Aerial crown-view tile of a tropical tree (Barro Colorado Island, Panama), acquired 20241112:
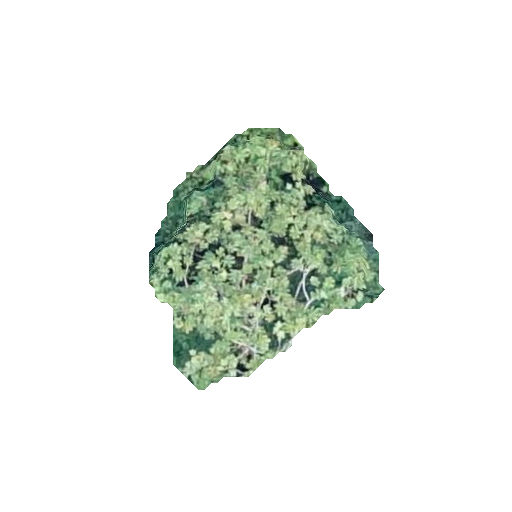
Species: Cecropia insignis
GBIF accepted scientific name: Cecropia insignis
Crown area: 59.851 m²